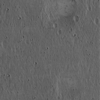
Label: not_dusty